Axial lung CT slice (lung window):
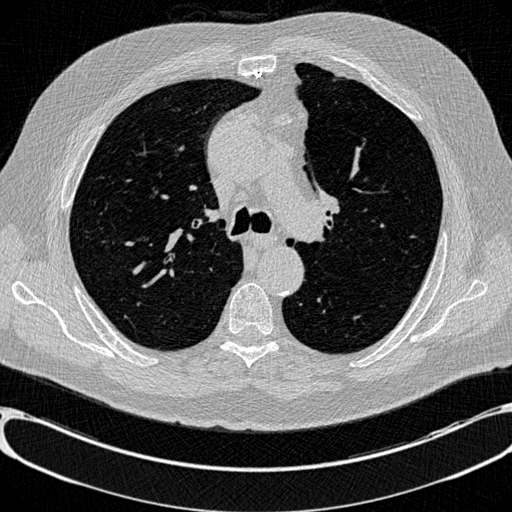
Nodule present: no